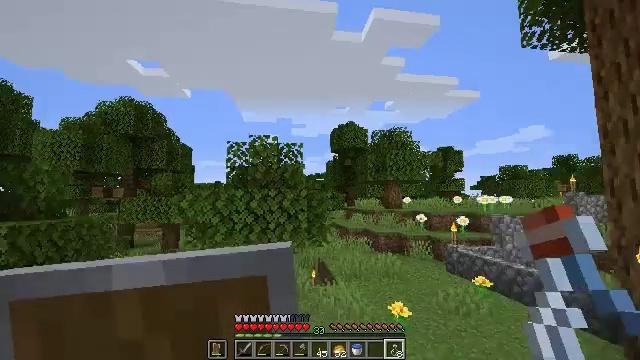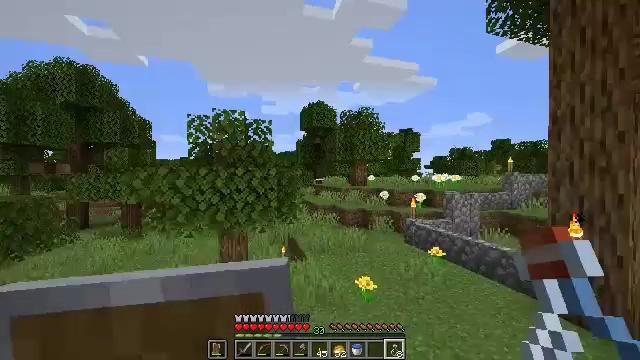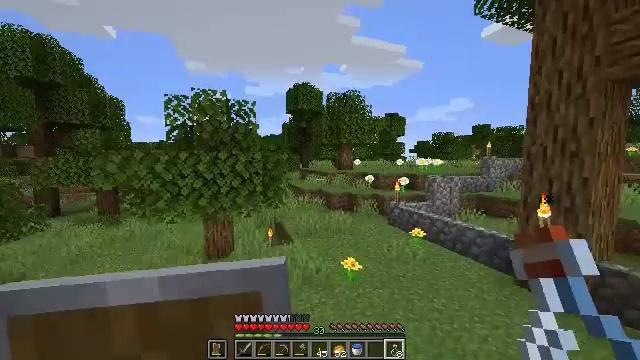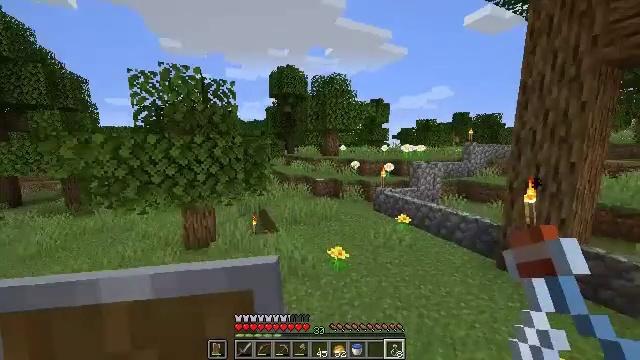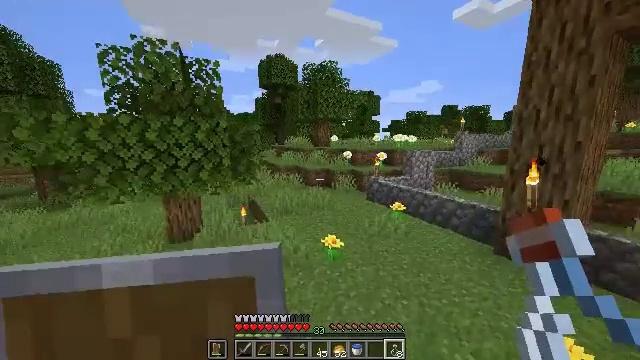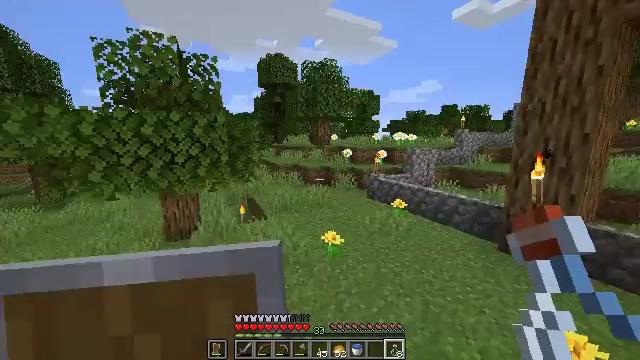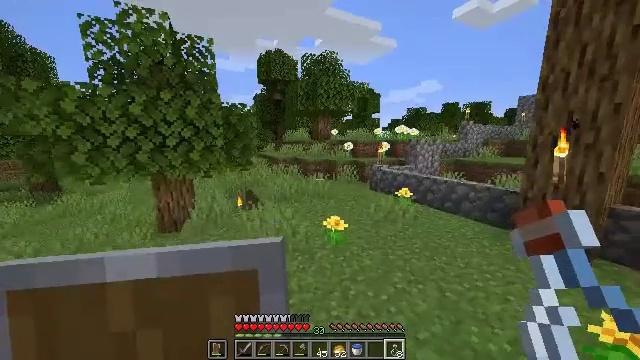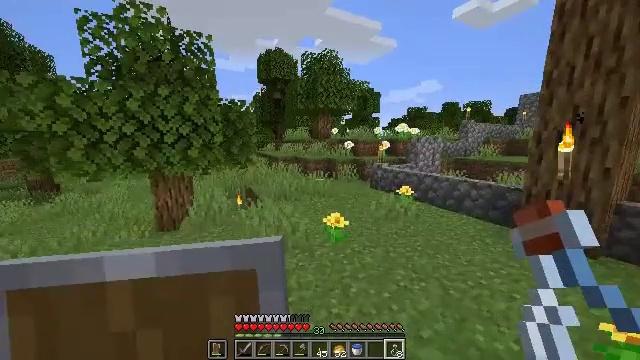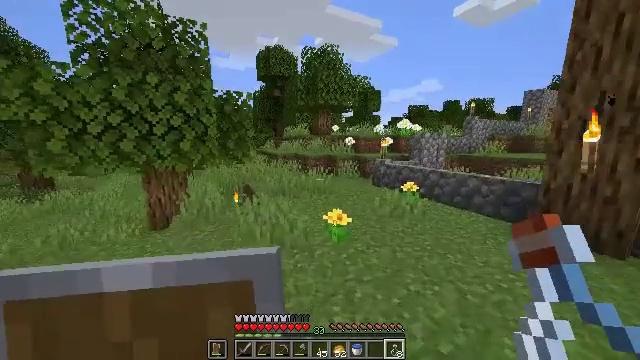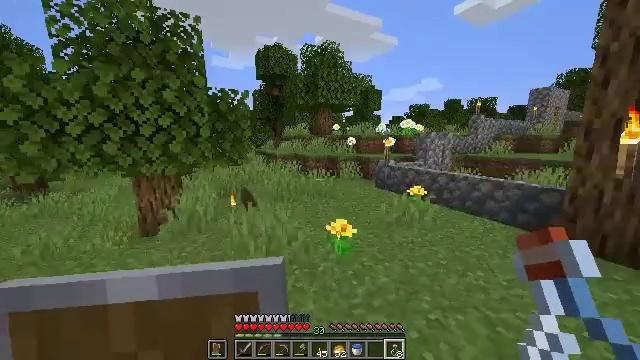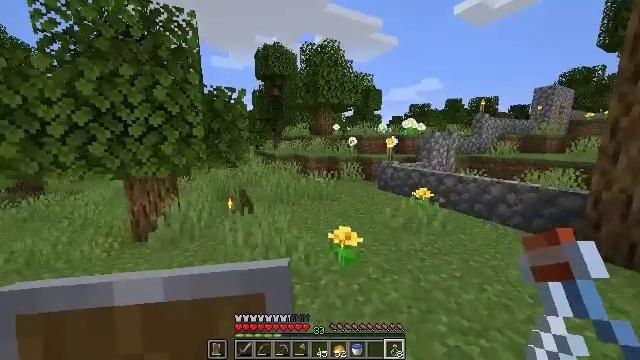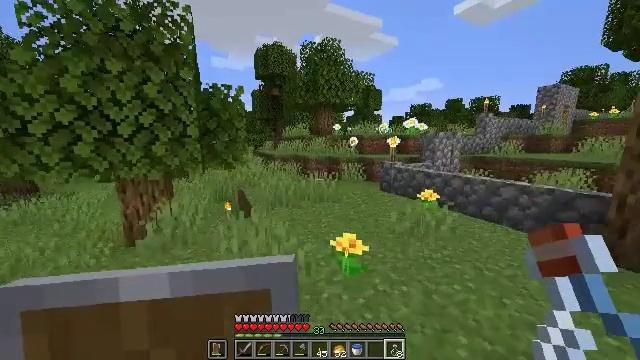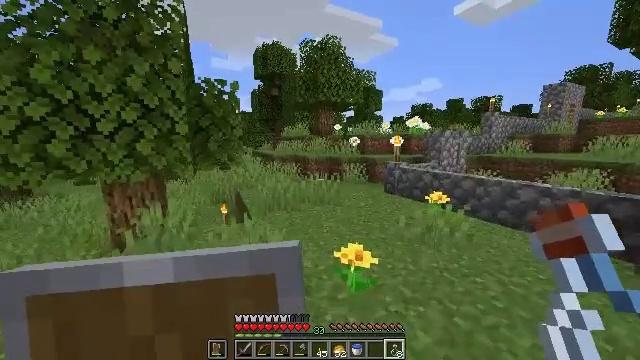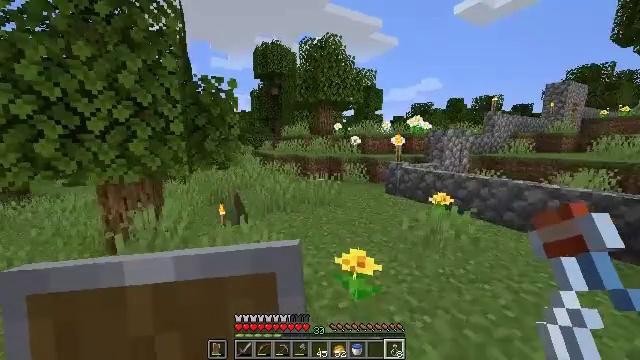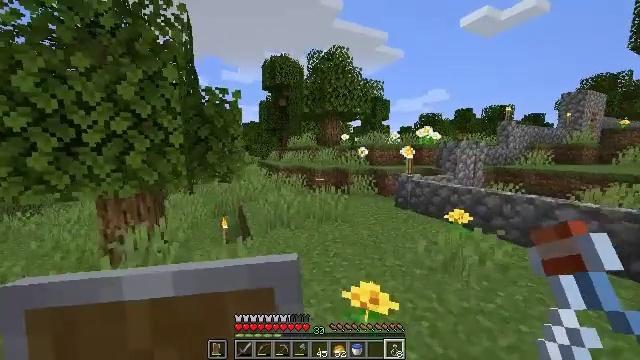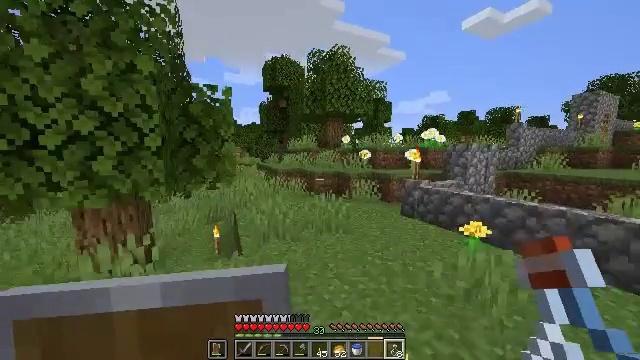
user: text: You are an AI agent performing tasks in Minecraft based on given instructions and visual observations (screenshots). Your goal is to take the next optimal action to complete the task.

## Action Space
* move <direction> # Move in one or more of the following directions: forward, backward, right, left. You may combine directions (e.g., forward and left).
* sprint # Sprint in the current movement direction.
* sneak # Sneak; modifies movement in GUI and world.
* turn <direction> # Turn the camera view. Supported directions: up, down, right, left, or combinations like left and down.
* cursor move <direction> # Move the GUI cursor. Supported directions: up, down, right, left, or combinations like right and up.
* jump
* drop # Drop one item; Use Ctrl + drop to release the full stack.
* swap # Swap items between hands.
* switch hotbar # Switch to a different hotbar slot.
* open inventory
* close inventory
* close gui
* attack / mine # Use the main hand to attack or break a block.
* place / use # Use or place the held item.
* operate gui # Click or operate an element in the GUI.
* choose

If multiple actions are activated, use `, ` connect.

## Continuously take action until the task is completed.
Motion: motion action
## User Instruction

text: Collect a dandelion flower.
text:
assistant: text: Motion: move forward, turn right and down
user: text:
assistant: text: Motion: move forward, turn right and down
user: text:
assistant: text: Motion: move forward, turn right and down
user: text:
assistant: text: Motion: move forward, sprint, turn right and down
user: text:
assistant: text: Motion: move forward
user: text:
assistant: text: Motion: move forward, sprint
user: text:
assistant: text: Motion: move forward, sprint
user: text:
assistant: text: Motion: move forward, sprint
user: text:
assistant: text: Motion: move forward
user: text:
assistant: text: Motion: move forward, sprint
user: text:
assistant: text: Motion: move forward, sprint
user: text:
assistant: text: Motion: move forward, sprint
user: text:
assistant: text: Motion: move forward
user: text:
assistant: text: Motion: move forward, turn left and up
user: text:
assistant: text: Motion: move forward
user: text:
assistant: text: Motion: move forward
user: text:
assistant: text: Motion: move forward
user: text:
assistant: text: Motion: move forward
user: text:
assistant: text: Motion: move forward
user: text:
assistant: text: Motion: move forward, turn left and up
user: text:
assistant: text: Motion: move forward
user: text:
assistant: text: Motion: move forward, turn left
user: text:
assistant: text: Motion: move forward, turn left
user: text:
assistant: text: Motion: move forward
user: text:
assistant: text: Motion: move forward
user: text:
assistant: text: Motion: move forward
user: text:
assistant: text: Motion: move forward
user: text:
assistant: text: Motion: move forward
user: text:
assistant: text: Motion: move forward, turn left
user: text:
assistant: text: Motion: move forward, turn left